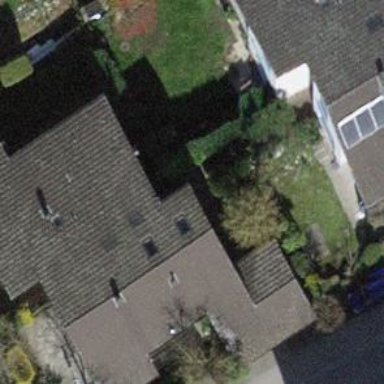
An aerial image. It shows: Semidetached house with tile roof.